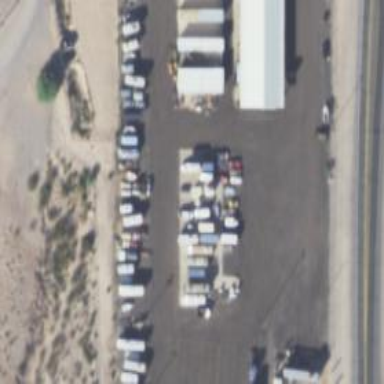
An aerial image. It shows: Storage area.